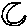
Label: moon